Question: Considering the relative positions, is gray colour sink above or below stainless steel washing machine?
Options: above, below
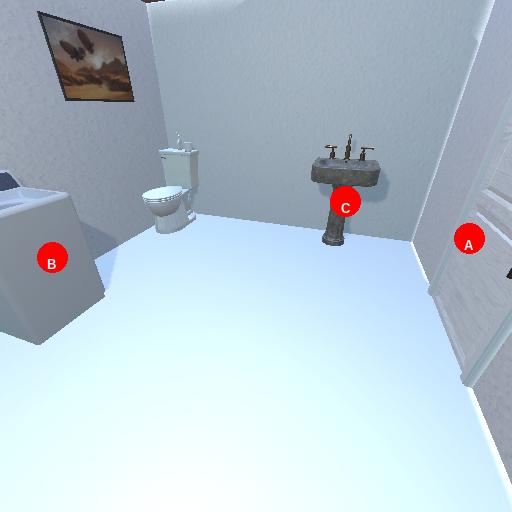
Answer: above